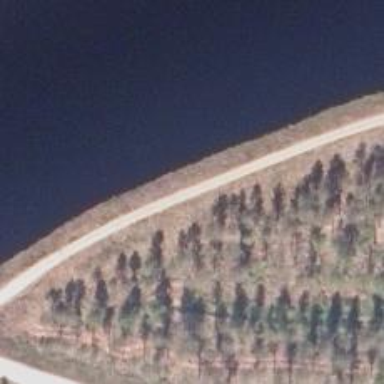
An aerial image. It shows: Track with embankment.